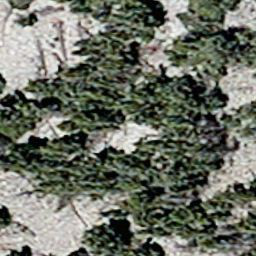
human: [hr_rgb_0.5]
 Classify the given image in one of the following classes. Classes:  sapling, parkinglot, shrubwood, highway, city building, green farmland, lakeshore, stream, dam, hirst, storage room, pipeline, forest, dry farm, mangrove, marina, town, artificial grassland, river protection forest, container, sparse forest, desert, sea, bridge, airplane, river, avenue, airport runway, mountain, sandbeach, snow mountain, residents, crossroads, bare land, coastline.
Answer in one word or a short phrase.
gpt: sparse forest